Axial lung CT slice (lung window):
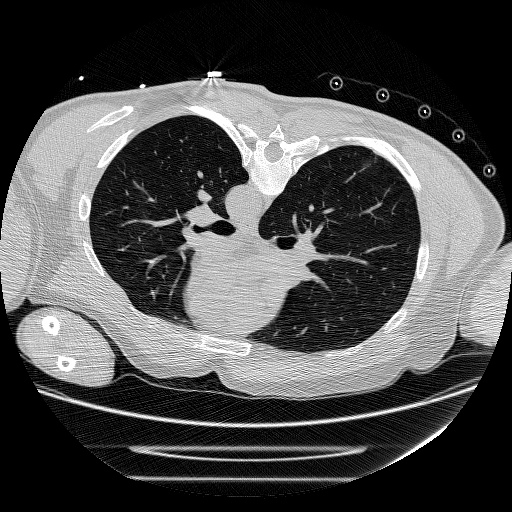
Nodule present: no